Interaction volume radius: 5 \u00c5
Interaction volume height: 30 \u00c5
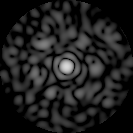
Disorder parameter: 0.7914